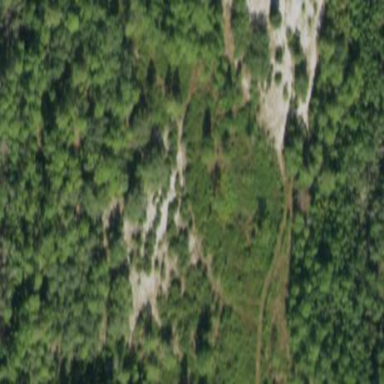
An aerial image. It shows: Area covered in scrub vegetation.